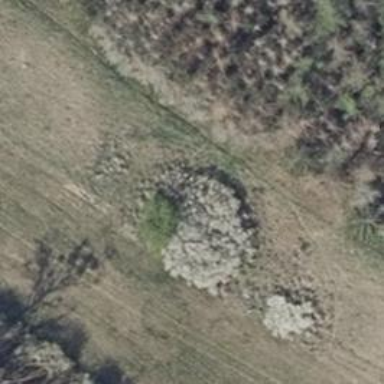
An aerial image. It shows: Deciduous broadleaved tree.